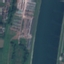
Label: River